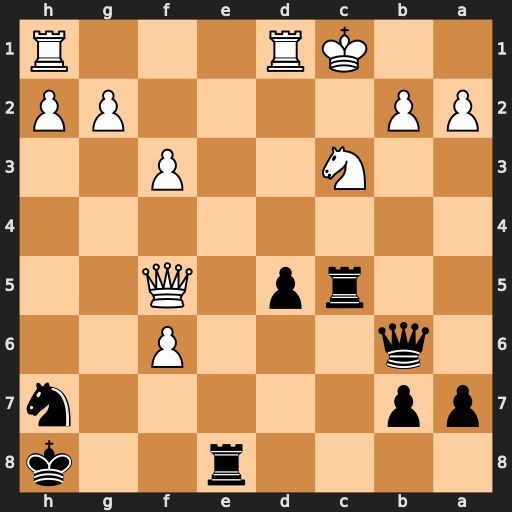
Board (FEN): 4r2k/pp5n/1q3P2/2rp1Q2/8/2N2P2/PP4PP/2KR3R
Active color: b
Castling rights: -
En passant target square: -
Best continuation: Re2 Qc2 Rxc2+